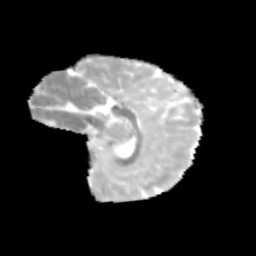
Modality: MD
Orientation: sagittal
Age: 11
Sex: female
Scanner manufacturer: siemens
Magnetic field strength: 3 T
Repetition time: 3.8 s
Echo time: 0.07 s